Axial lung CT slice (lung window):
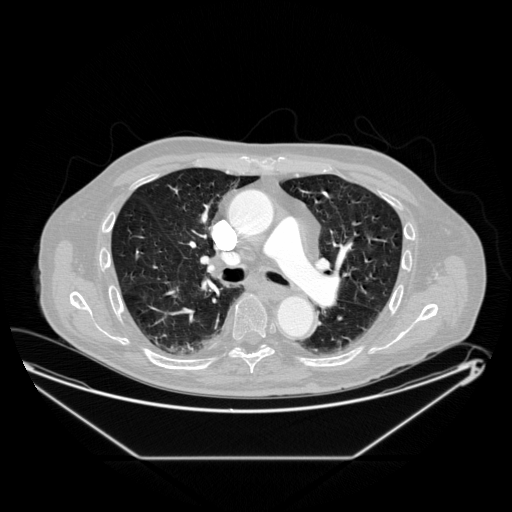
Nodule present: no